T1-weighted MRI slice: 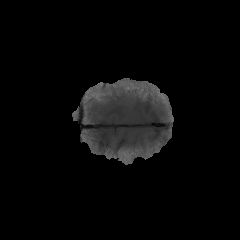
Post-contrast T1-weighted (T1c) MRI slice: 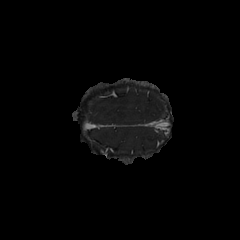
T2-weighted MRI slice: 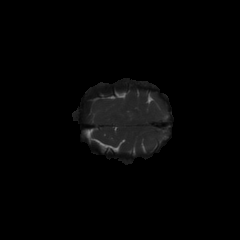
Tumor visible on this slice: no